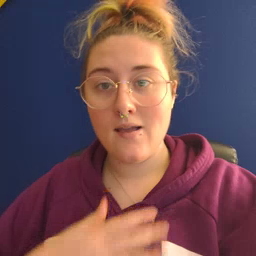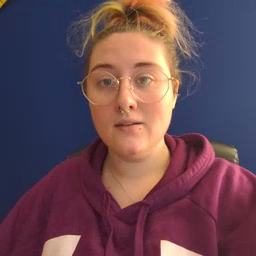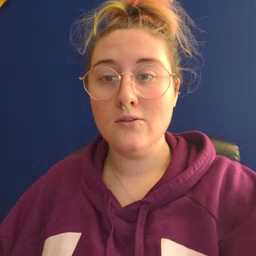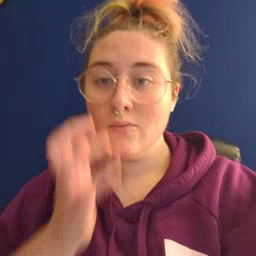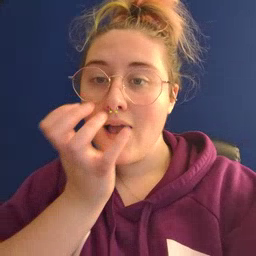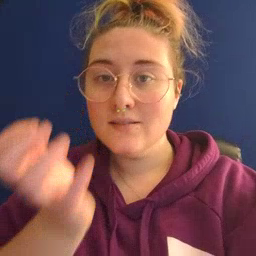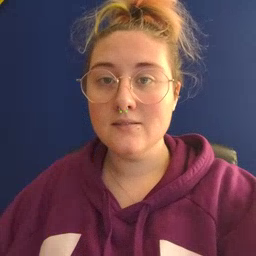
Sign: grass